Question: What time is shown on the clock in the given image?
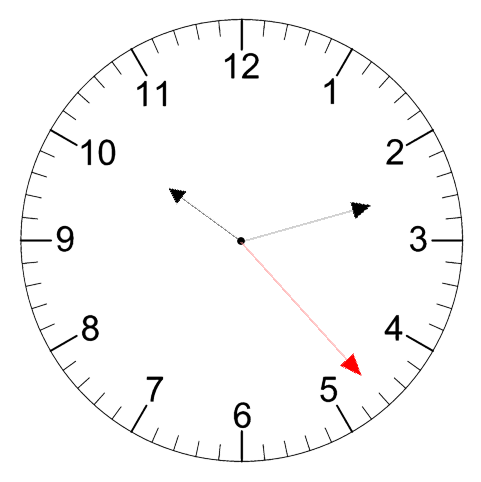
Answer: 10:12:23